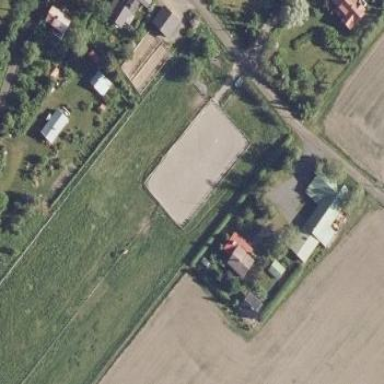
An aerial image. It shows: Equestrian pitch for leisure land activities.